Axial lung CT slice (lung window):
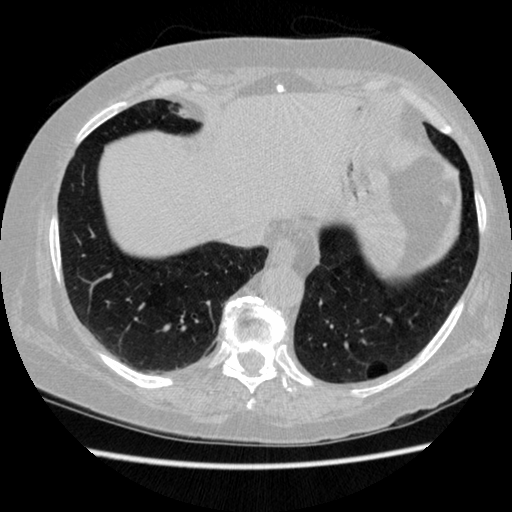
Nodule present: no